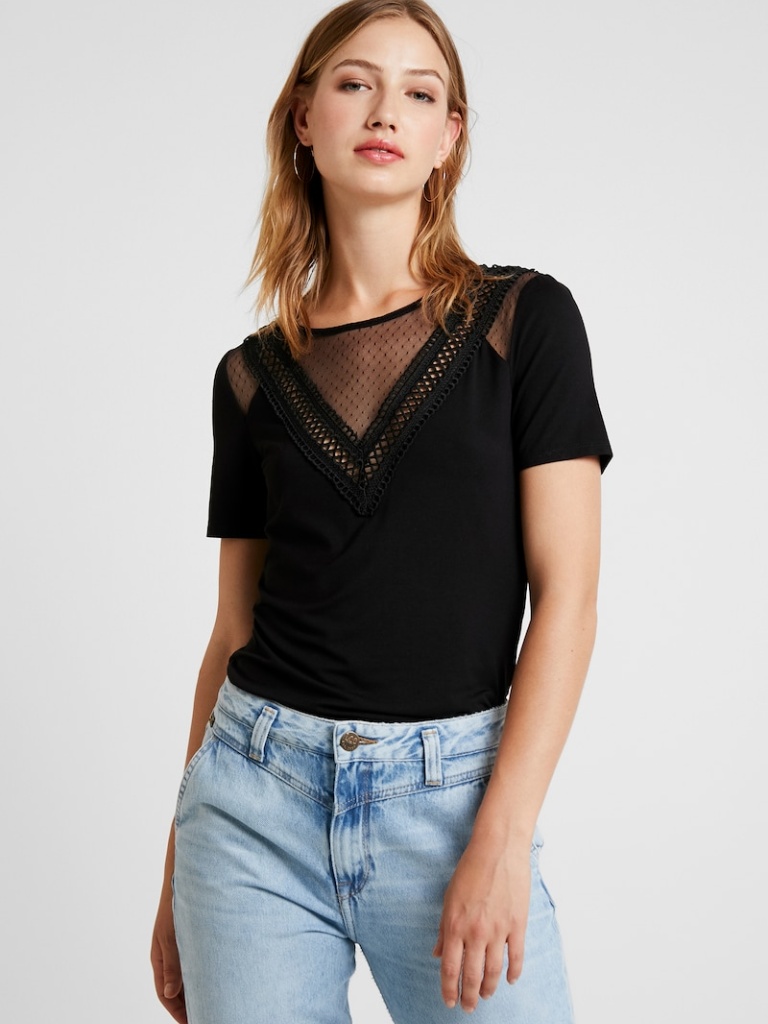
lace fitted short sleeve hip length Untucked v-neck blouse